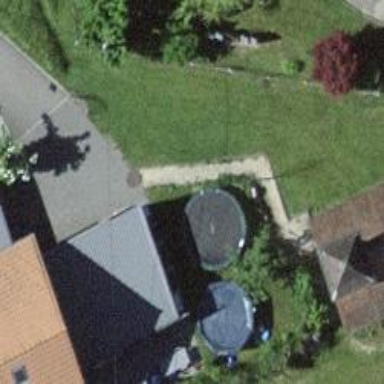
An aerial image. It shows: Garage.